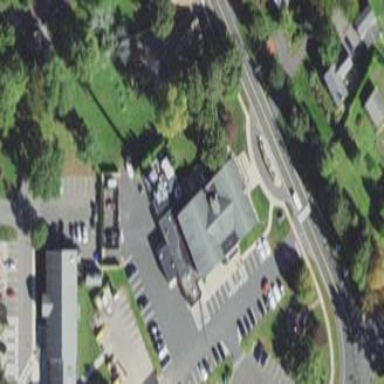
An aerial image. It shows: Police building.